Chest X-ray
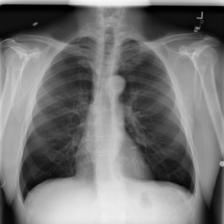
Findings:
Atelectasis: negative
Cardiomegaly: negative
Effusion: negative
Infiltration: negative
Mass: negative
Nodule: negative
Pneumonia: negative
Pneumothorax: negative
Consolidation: negative
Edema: negative
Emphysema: negative
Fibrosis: negative
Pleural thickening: negative
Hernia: negative